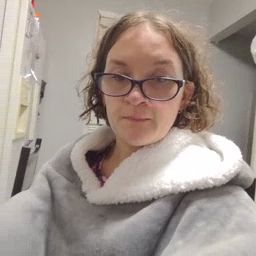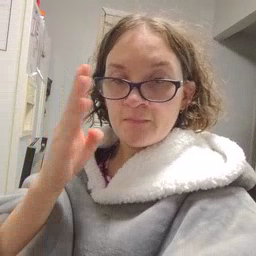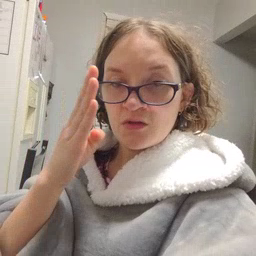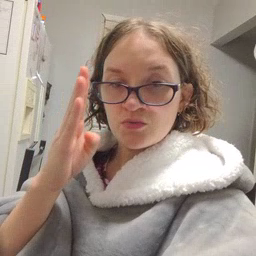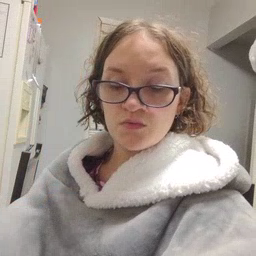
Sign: blue